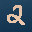
Label: 2